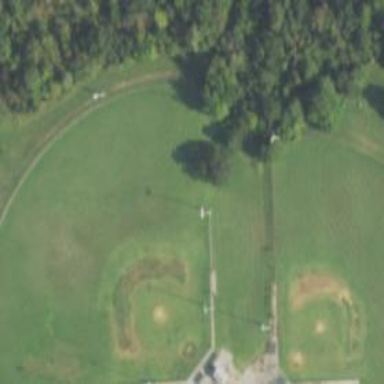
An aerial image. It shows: Baseball pitch for leisure land.